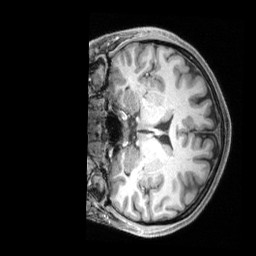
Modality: T1w
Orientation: coronal
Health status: healthy
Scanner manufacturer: siemens
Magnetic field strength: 3 T
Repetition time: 2.4 s
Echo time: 0.00201 s